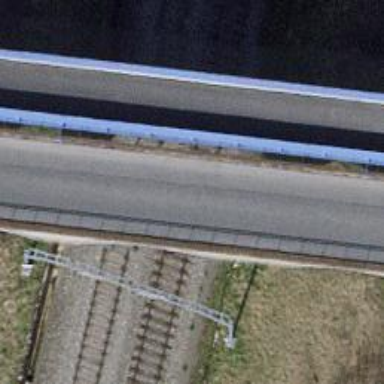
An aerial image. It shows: Unclassified road with asphalt surface. There is bridge over the road and sidewalks on both sides.